Field crop: maize
Growth stage: 2
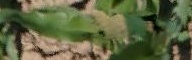
Species: maize